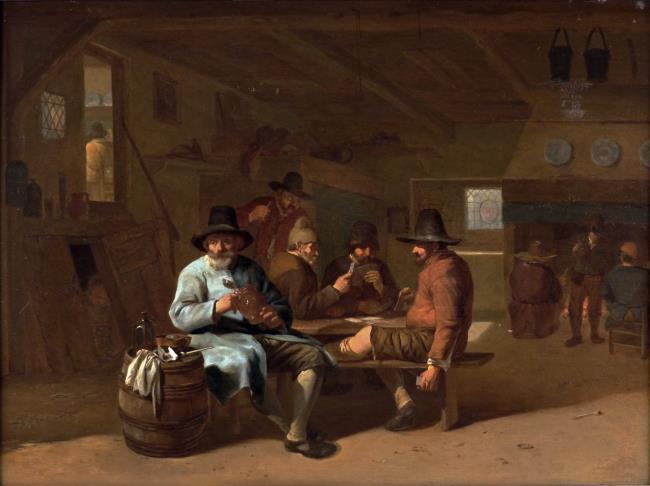
Title: Tavern interior with men drinking and playing cards
Artist: Job Berckheyde
Earliest date: 1650
Latest date: 1663
Genre: painting
Iconography: Tobacco
Keywords: genre, inn interior, peasant, drinking, card game (activity), fire pot, bottle, pipe, ewer (vessel), mantelpiece, background view of another room (interior), terracotta